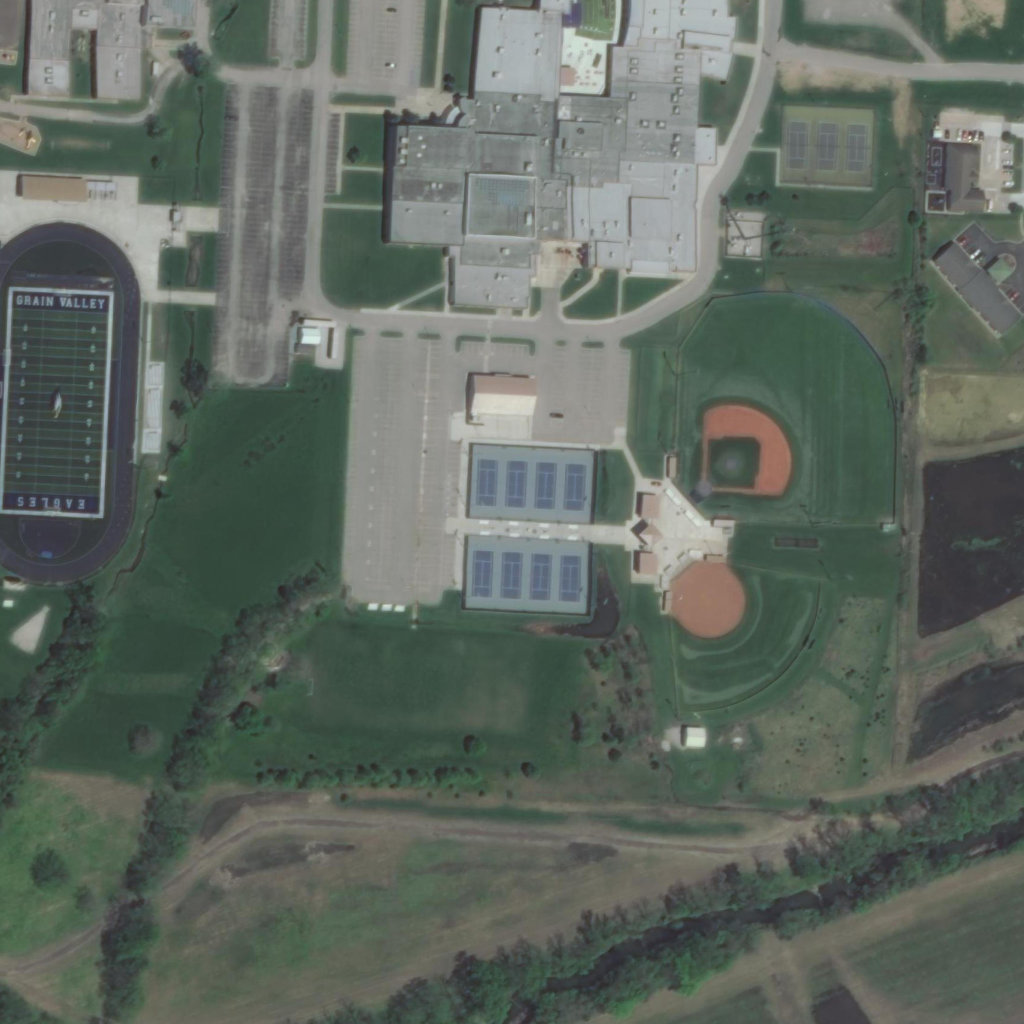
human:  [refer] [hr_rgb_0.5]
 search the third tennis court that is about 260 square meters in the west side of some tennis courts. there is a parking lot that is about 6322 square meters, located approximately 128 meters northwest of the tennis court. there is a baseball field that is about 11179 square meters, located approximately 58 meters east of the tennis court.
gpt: <box>[[52, 44, 54, 49, 0]]</box>